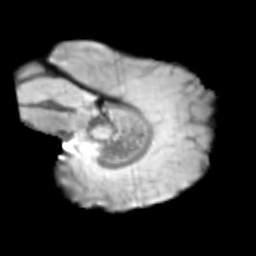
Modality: T2w
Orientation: sagittal
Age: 9
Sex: female
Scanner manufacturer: siemens
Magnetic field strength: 3 T
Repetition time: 3.8 s
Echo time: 0.07 s